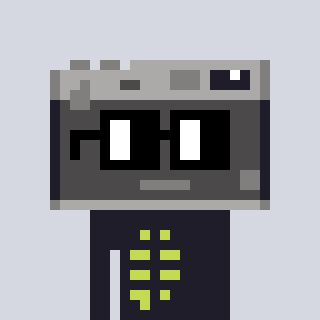
a pixel art character with square black glasses, a camera-shaped head and a grayscale-colored body on a cool background